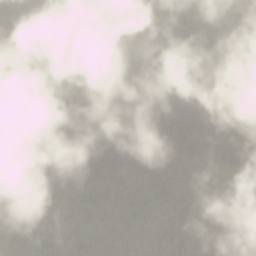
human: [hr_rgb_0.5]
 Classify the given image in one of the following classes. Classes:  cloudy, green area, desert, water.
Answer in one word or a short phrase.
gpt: cloudy